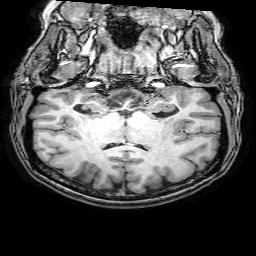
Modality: T1w
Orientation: sagittal
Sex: female
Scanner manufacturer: philips
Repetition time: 0.008124 s
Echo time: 0.00371 s